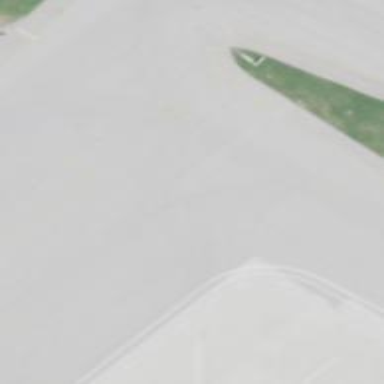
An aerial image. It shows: Image of taxiway at airport.